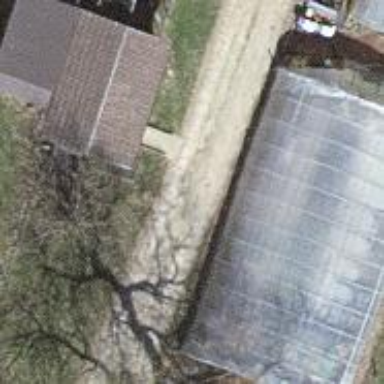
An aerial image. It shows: Greenhouse.